Question: I wanted to display, mutiple ListViews side by side(horizontal) and which are each scrollable on their own that is scrolling of one doesn't change the scroll position of the others and also to extend it, instead of the regular checkbuttons from Android I would like to use my images.
P.S: I use HoneyComb here.
Here is the sample screenshot of what I wanted.
Any help of how should I proceed would be really appreciated.
Here is my xml for the view.
'''
<LinearLayout xmlns:android="http://schemas.android.com/apk/res/android" android:orientation="vertical" android:layout_width="fill_parent" android:layout_height="wrap_content">
<LinearLayout android:orientation="horizontal" android:layout_width="match_parent" android:layout_height="wrap_content" android:splitMotionEvents="true">
<ListView android:id="@+id/list1" android:layout_width="0dip" android:layout_height="match_parent" android:layout_weight="1" />
<ListView android:id="@+id/list2" android:layout_width="0dip" android:layout_height="match_parent" android:layout_weight="1" />
<ListView android:id="@+id/list3" android:layout_width="0dip" android:layout_height="match_parent" android:layout_weight="1" />
</LinearLayout>
'''

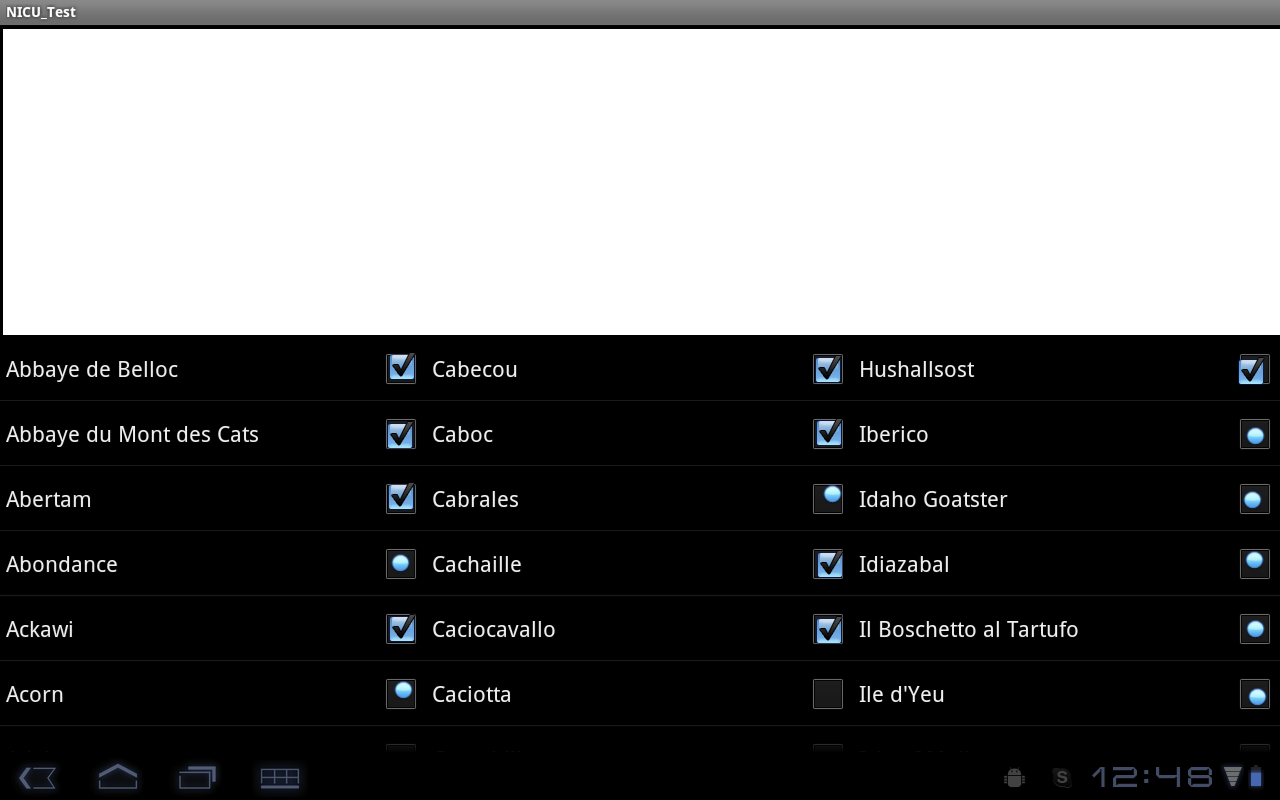
Answer: Java Code:
'''
public class DesignMain extends Activity {
/** Called when the activity is first created. */
LazyAdapter dealAdapter;
static ViewHolder holder;
ListView list,list1,list2;
@Override
public void onCreate(Bundle savedInstanceState) {
super.onCreate(savedInstanceState);
setContentView(R.layout.main);
list=(ListView)findViewById(R.id.userdeal);
list1=(ListView)findViewById(R.id.userdeal1);
list2=(ListView)findViewById(R.id.userdeal2);
dealAdapter = new LazyAdapter(DesignMain.this,sCheeseStrings);
list.setAdapter(dealAdapter);
list1.setAdapter(dealAdapter);
list2.setAdapter(dealAdapter);
}
class LazyAdapter extends BaseAdapter {
LayoutInflater mInflater;
String name;
String TAG = "MultiLine";
int i = -1;
int j = -1;
int k = -1;
String[] VAL1,VAL2,VAL3,VAL4,VAL5,VAL6,VAL7;
public LazyAdapter(Context context, String[] value1) {
try {
mInflater = LayoutInflater.from(context);
VAL1 = value1;
} catch (Exception e) {
Log.v(TAG, "dom" + e);
}
}
public int getCount() {
return VAL1.length;
}
public Object getItem(int arg0) {
return arg0;
}
public long getItemId(int arg0) {
return arg0;
}
public View getView(int position, View convertView, ViewGroup arg2) {
if (convertView == null) {
convertView = mInflater.inflate(R.layout.list, null);
holder = new ViewHolder();
holder.text1 = (TextView) convertView.findViewById(R.id.listtext);
convertView.setTag(holder);
} else {
holder.text1 = (TextView) convertView.findViewById(R.id.listtext);
}
holder.text1.setText(VAL1[position]);
return convertView;
}
}
static class ViewHolder {
TextView text1, text2, text3,text4,text_time;
ImageView icon;
}
static final String[] sCheeseStrings = {"Hushallsost", "Iberico", "Idaho Goatster",
"Idiazabal", "Il Boschetto al Tartufo", "Ile d'Yeu", "Isle of Mull", "Jarlsberg",
"Jermi Tortes", "Jibneh Arabieh", "Jindi Brie", "Jubilee Blue", "Juustoleipa",
"Kadchgall", "Kaseri", "Kashta", "Kefalotyri"
};
static final String[] sCheeseStrings1 = {"Cabecou", "Caboc", "Cabrales", "Cachaille", "Caciocavallo", "Caciotta",
"Caerphilly", "Cairnsmore", "Calenzana", "Cambazola", "Camembert de Normandie",
"Canadian Cheddar", "Canestrato", "Cantal", "Caprice des Dieux", "Capricorn Goat",
"Capriole Banon", "Carre de l'Est", "Casciotta di Urbino", "Cashel Blue", "Castellano"
};
static final String[] sCheeseStrings2 = {"Abbaye de Belloc", "Abbaye du Mont des Cats", "Abertam", "Abondance", "Ackawi",
"Acorn", "Adelost", "Affidelice au Chablis", "Afuega'l Pitu", "Airag", "Airedale",
"Aisy Cendre", "Allgauer Emmentaler", "Alverca", "Ambert", "American Cheese",
"Ami du Chambertin", "Anejo Enchilado", "Anneau du Vic-Bilh", "Anthoriro", "Appenzell"
};
'''
}
Main.xml
'''
<LinearLayout xmlns:android="http://schemas.android.com/apk/res/android"
android:orientation="vertical" android:layout_width="wrap_content"
android:layout_height="fill_parent">
<LinearLayout xmlns:android="http://schemas.android.com/apk/res/android"
android:orientation="horizontal"
android:layout_width="wrap_content" android:layout_height="fill_parent">
<ListView android:id="@+id/userdeal" android:listSelector="@drawable/list1"
android:cacheColorHint="#<PHONE>" android:layout_width="120dip"
android:layout_height="fill_parent" />
<ListView android:id="@+id/userdeal1" android:listSelector="@drawable/list1"
android:cacheColorHint="#<PHONE>" android:layout_width="100dip"
android:layout_height="fill_parent" />
<ListView android:id="@+id/userdeal2" android:listSelector="@drawable/list1"
android:cacheColorHint="#<PHONE>" android:layout_width="100dip"
android:layout_height="fill_parent" />
</LinearLayout>
'''
List.xml:
'''
<LinearLayout xmlns:android="http://schemas.android.com/apk/res/android"
android:layout_width="fill_parent"
android:layout_height="fill_parent">
<RelativeLayout xmlns:android="http://schemas.android.com/apk/res/android"
android:orientation="vertical" android:layout_width="fill_parent"
android:layout_height="fill_parent" android:layout_marginLeft="10dip" android:id="@+id/lay_txt">
<TextView android:id="@+id/listtext" android:textSize="15sp"
android:textColor="#FFFFFF"
android:layout_width="wrap_content" android:layout_height="20dip"
android:ellipsize="end" android:layout_marginTop="15dip" android:text="Card No" />
<RadioButton android:id="@+id/select_card" android:layout_width="wrap_content"
android:layout_height="wrap_content" android:layout_alignParentRight="true"
android:focusable="false"/>
</RelativeLayout>
'''